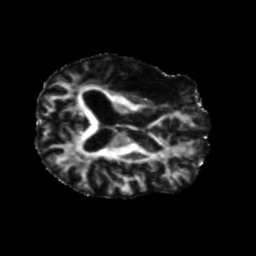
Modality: FA
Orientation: axial
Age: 71
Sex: male
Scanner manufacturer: siemens
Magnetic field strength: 3 T
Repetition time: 5.25 s
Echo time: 0.08 s